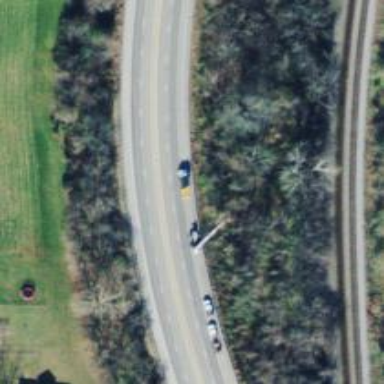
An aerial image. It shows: This image shows trunk highway that functions as expressway.